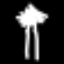
Label: palm tree